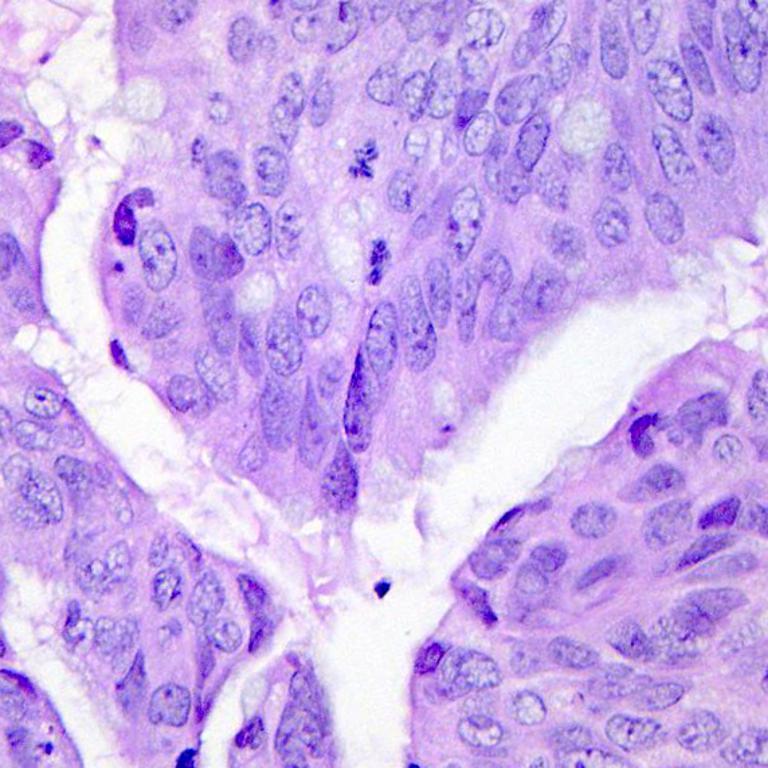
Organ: colon
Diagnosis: adenocarcinomas